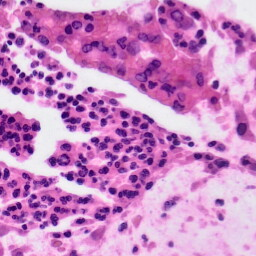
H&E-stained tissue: Colon